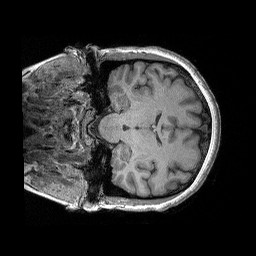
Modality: T1w
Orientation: coronal
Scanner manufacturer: siemens
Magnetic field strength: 3 T
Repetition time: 2.3 s
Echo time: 0.00298 s